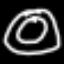
Label: donut